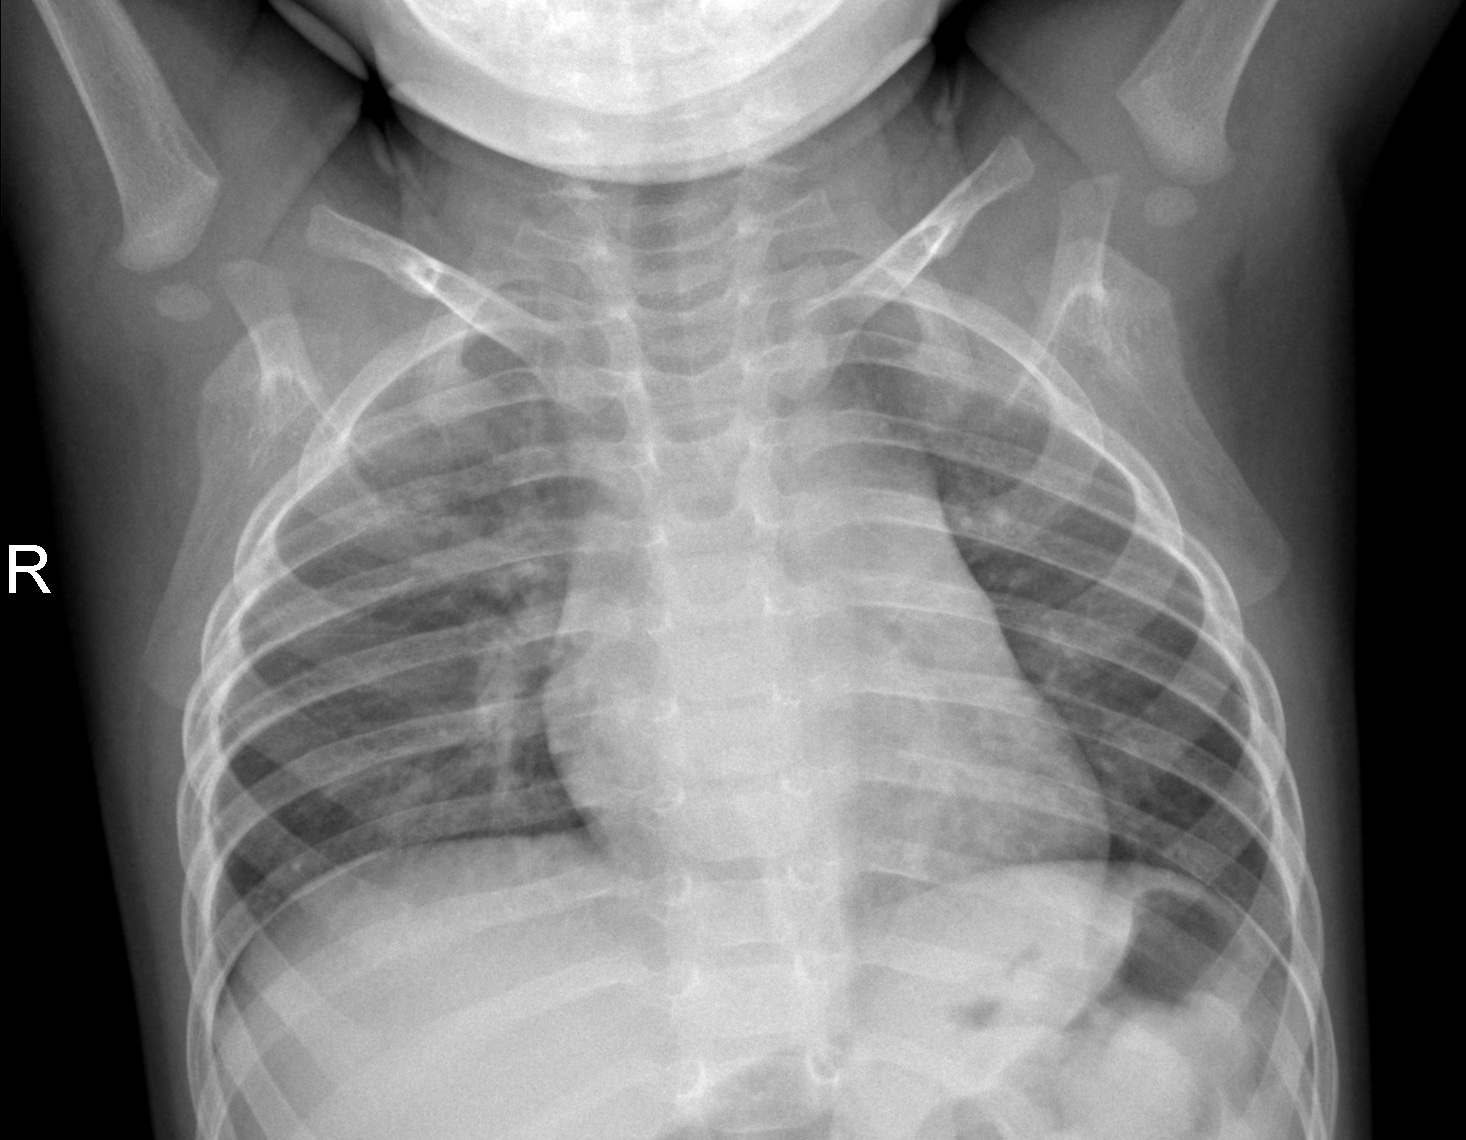
Diagnosis: NORMAL